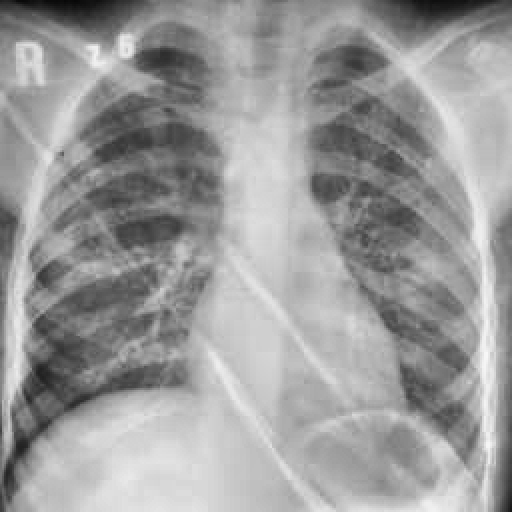
Finding: TUBERCULOSIS